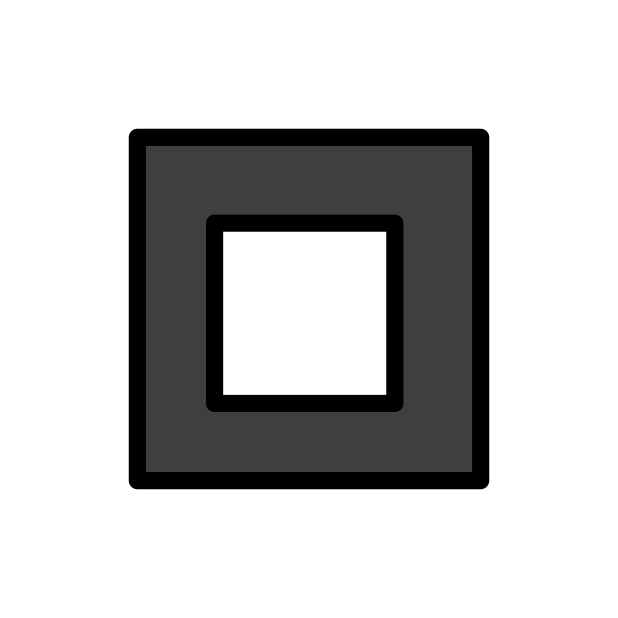
Emoji: 🔲
Name: black square button
Unicode: 0x1f532